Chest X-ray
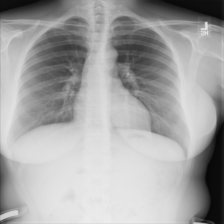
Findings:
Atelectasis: negative
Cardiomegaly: negative
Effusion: negative
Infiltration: negative
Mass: negative
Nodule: negative
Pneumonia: negative
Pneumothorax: negative
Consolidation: negative
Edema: negative
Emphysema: negative
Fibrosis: negative
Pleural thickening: negative
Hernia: negative